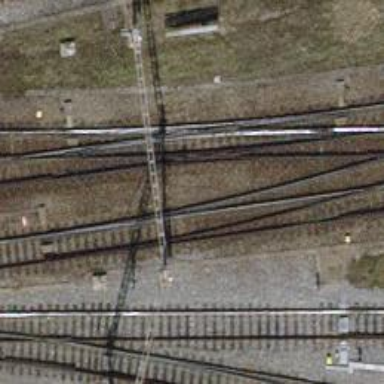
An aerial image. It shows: Railway yard with electrified tracks and single track.